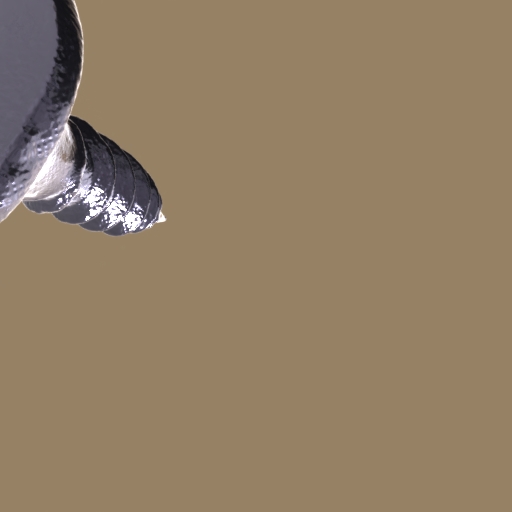
Label: screw